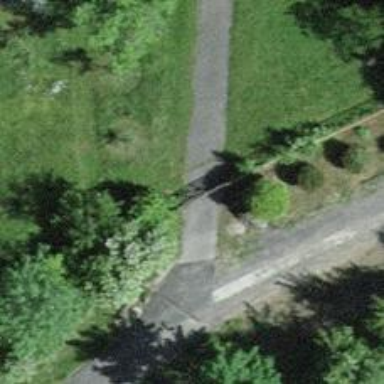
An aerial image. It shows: Gate.